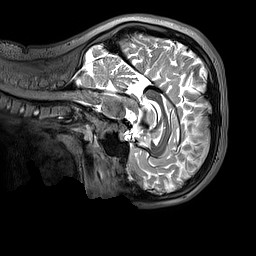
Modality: T2w
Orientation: sagittal
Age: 12
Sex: male
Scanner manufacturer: siemens
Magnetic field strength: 3 T
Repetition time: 3.2 s
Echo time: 0.408 s